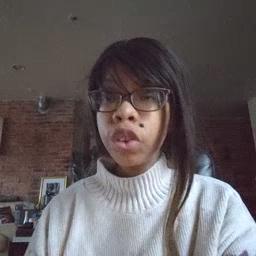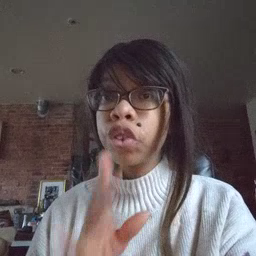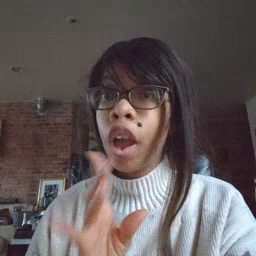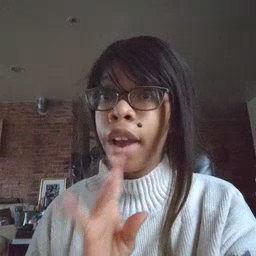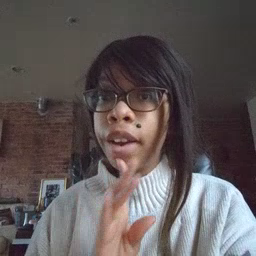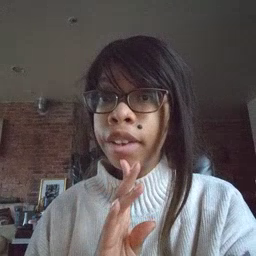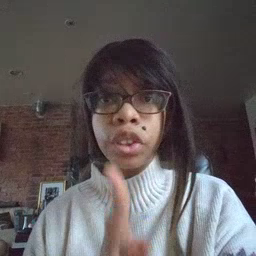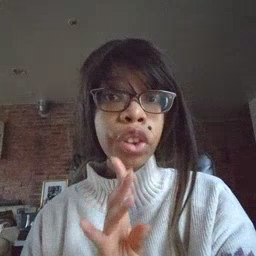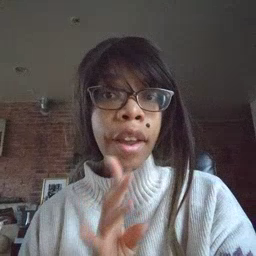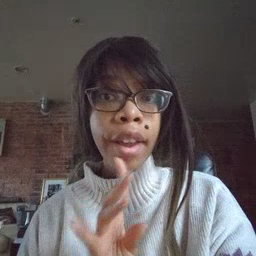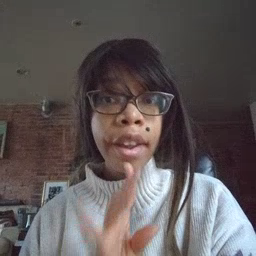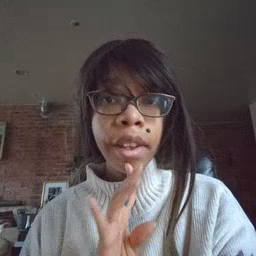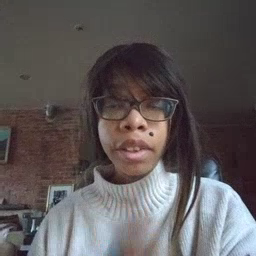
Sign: talk